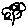
Label: flower